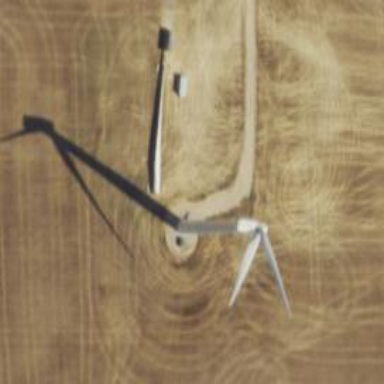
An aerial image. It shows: Wind generator using horizontal axis wind turbines.